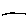
Label: line